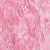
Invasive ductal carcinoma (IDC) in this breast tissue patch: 0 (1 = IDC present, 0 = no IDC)